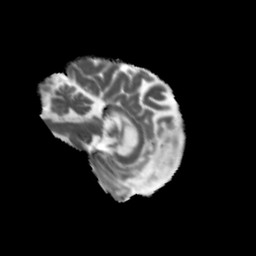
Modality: MD
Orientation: sagittal
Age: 68
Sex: female
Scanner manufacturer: siemens
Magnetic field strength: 3 T
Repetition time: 5.47 s
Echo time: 0.0854 s